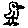
Label: bird